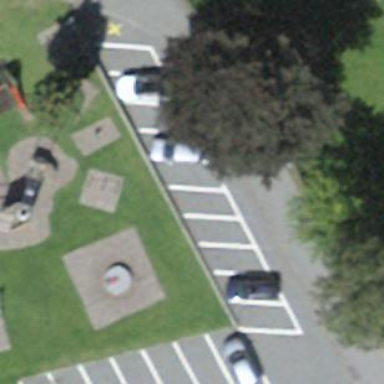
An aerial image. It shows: Street side parking area.